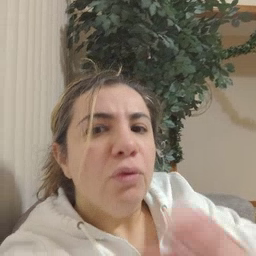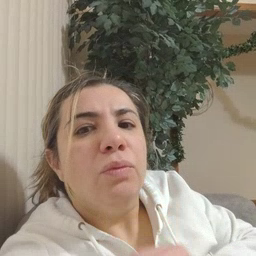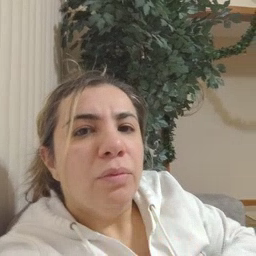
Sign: old